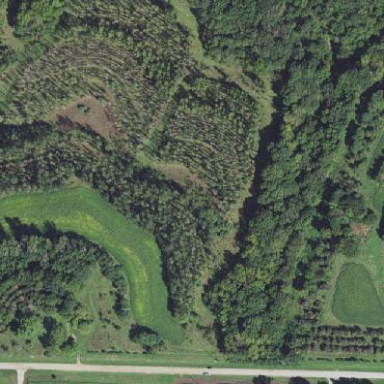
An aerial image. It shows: Orchard.